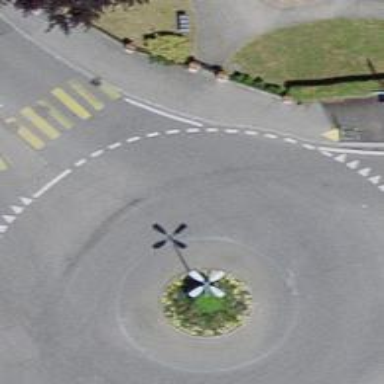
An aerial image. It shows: Residential road with asphalt surface leading to roundabout.